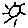
Label: sun